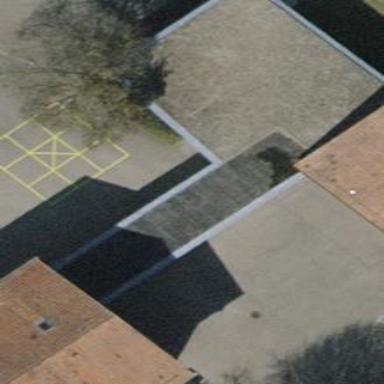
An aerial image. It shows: View of roof of building.